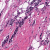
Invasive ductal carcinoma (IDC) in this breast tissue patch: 0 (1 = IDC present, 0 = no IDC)